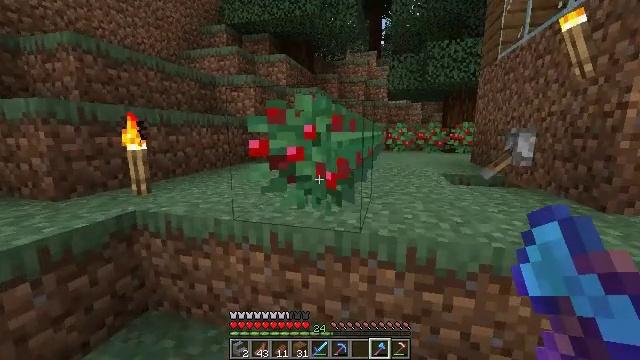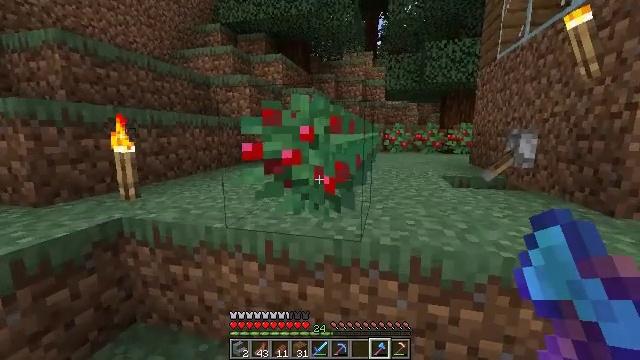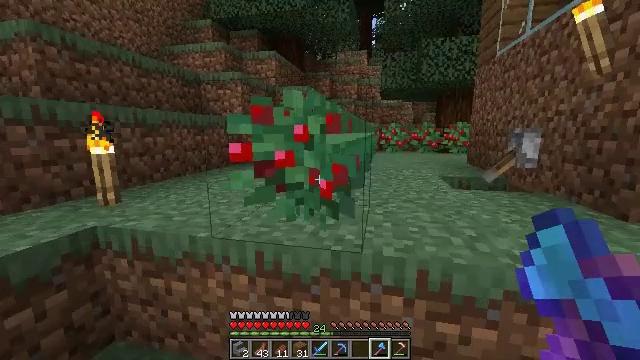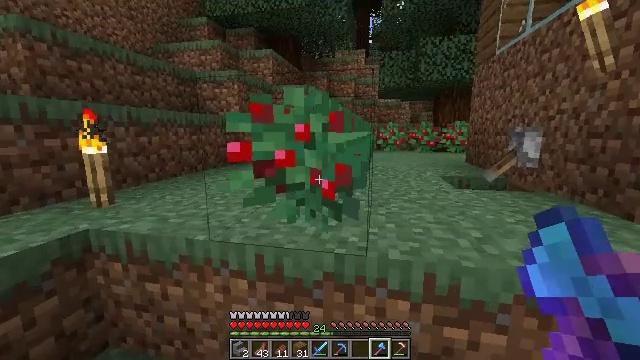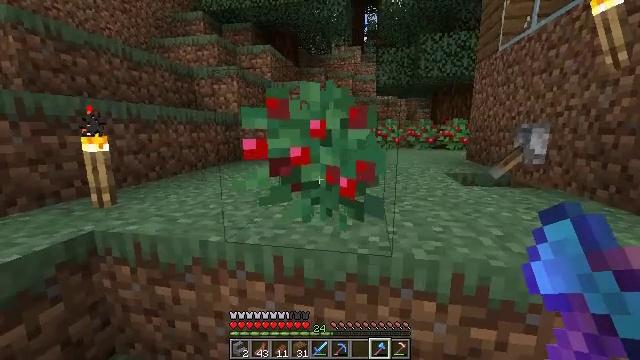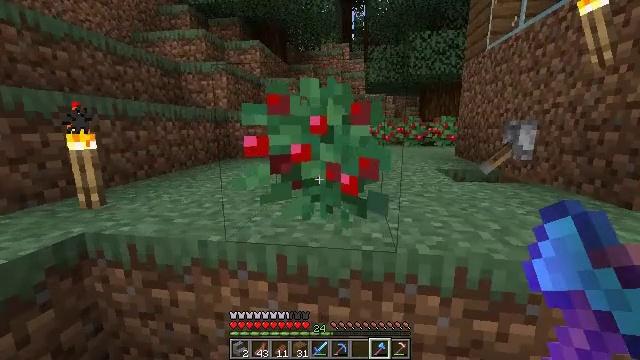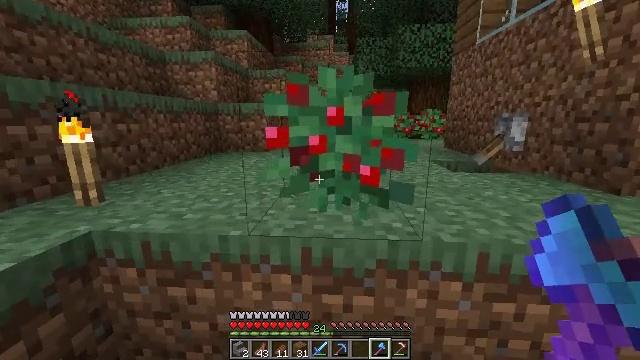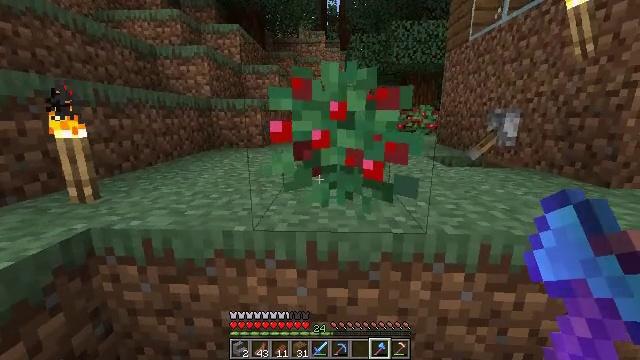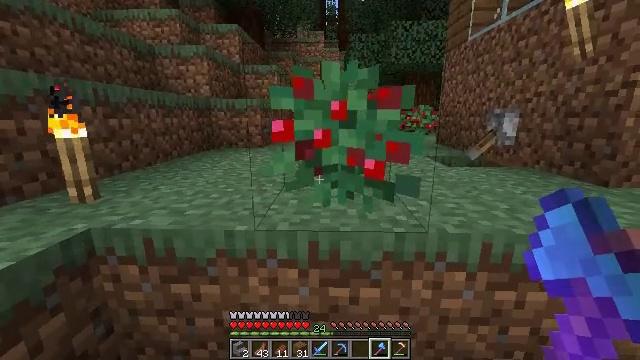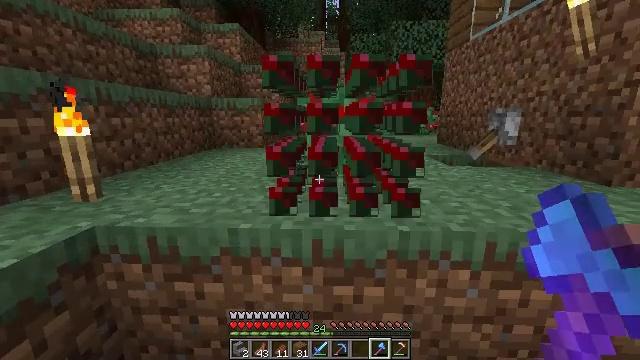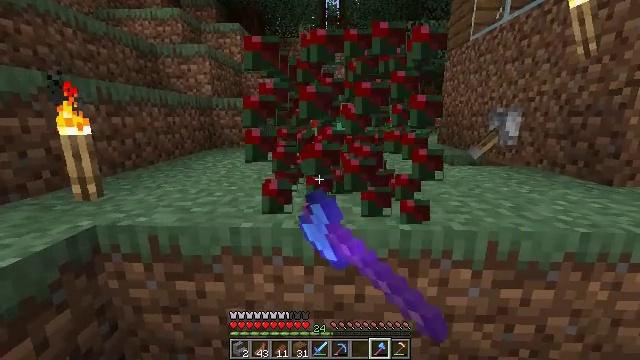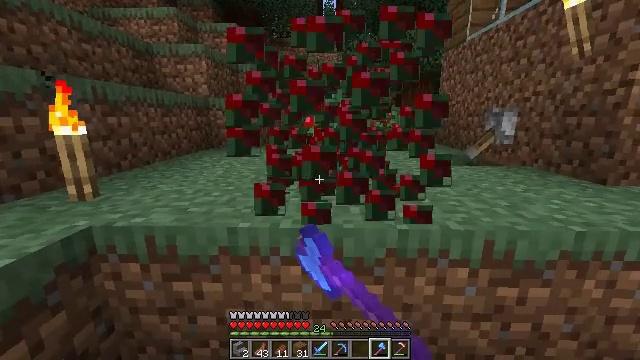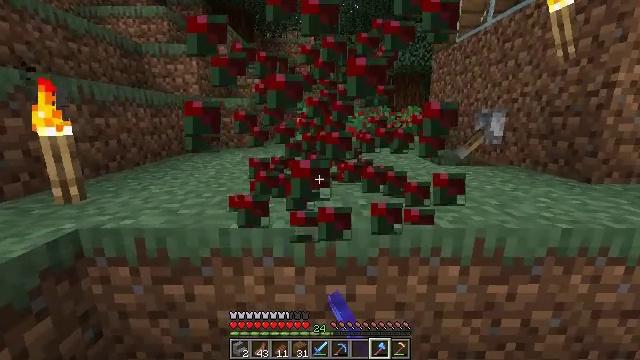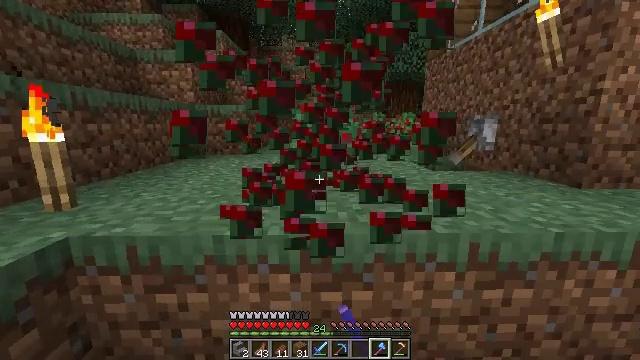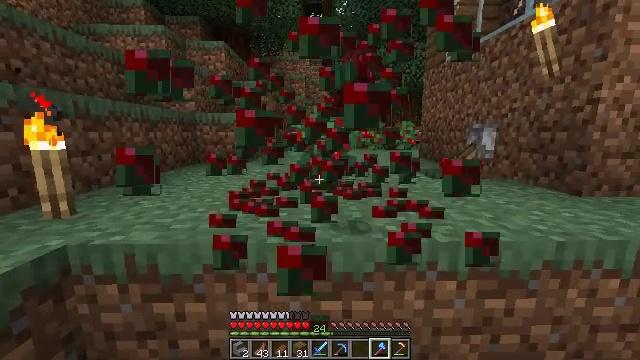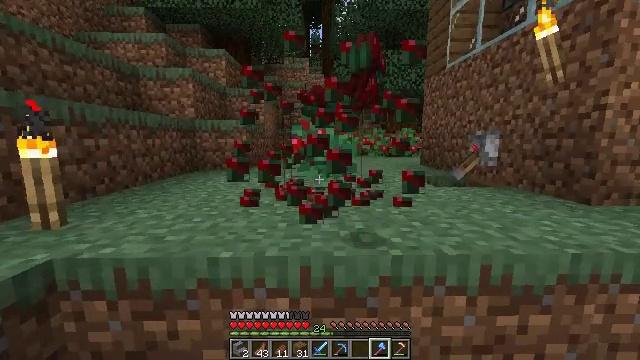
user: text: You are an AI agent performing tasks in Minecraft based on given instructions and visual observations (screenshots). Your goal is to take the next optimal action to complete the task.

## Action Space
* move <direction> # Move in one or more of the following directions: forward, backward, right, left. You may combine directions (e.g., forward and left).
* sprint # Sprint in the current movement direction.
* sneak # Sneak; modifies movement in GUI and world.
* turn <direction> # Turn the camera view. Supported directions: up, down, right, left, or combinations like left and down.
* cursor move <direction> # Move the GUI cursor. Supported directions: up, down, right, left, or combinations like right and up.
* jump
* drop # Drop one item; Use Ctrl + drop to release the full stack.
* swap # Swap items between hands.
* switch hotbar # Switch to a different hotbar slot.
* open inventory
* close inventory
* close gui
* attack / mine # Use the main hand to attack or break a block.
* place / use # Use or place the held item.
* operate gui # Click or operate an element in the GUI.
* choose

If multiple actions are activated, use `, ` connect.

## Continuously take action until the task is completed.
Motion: motion action
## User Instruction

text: Mine the sweet berry bush.
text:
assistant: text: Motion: move forward
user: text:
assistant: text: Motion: turn right
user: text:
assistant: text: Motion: move left
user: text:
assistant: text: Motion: move left, turn right
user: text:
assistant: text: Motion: move left, turn right
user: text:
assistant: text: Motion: turn right and down
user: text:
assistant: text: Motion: turn right
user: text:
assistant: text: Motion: no_op
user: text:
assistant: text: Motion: attack / mine
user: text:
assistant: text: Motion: attack / mine
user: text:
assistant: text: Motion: attack / mine
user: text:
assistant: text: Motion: turn right
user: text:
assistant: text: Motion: turn right and up
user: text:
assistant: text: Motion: turn up
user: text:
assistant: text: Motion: move forward, turn up
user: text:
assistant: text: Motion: move forward, turn up
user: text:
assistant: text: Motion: move forward, jump
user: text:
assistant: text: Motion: move forward, attack / mine, jump
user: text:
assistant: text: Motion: move forward, attack / mine, jump
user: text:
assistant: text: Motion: move forward, attack / mine, jump
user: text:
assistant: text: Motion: move forward, turn down, attack / mine
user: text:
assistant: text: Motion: move forward, turn down
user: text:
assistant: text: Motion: turn down
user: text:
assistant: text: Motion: turn down
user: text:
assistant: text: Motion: turn down
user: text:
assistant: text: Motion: no_op
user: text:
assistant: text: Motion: no_op
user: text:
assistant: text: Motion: no_op
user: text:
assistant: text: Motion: no_op
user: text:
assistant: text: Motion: move forward